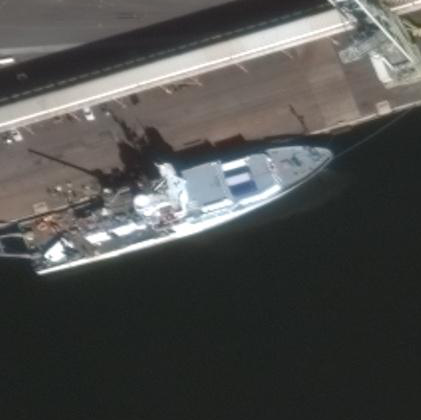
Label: civil